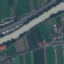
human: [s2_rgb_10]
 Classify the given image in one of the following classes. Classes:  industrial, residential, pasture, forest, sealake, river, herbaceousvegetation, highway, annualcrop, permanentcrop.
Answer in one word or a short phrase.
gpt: River